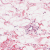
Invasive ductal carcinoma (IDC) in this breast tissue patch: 0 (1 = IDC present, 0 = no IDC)